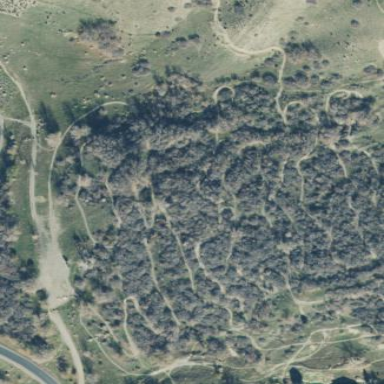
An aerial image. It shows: Dirt path designated as route.